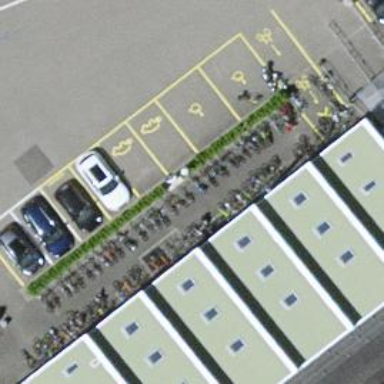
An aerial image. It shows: Bicycle parking facility.